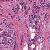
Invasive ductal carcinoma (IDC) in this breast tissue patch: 0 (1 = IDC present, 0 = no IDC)